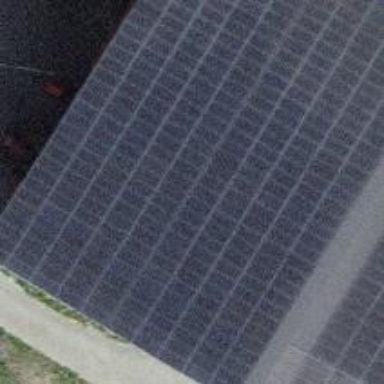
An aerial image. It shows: Solar power generator using photovoltaic panels.